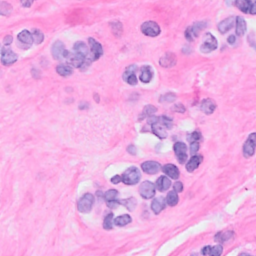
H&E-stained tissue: Breast